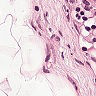
Metastatic tissue present: no